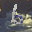
Label: 6